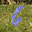
Label: 6